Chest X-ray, PA view. Patient: 39 years old, sex M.
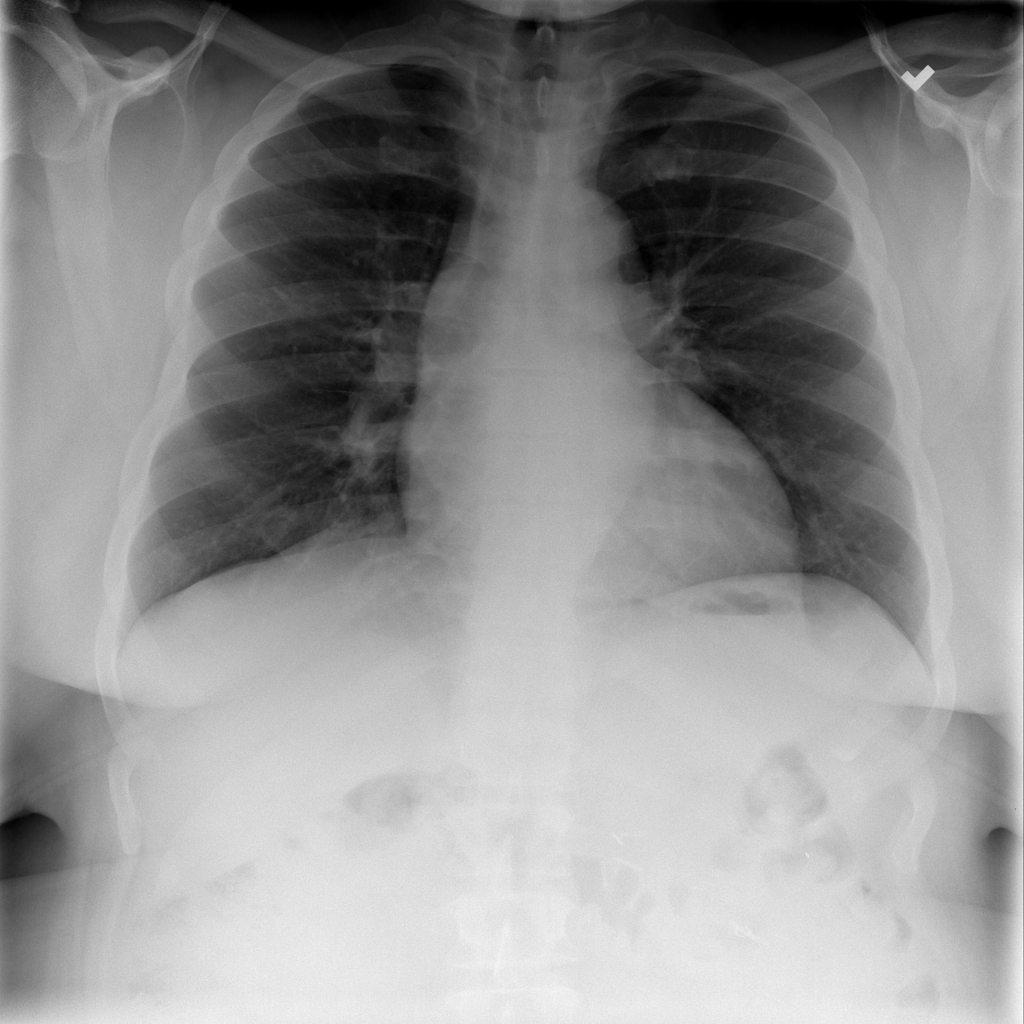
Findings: Infiltration